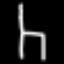
Label: chair